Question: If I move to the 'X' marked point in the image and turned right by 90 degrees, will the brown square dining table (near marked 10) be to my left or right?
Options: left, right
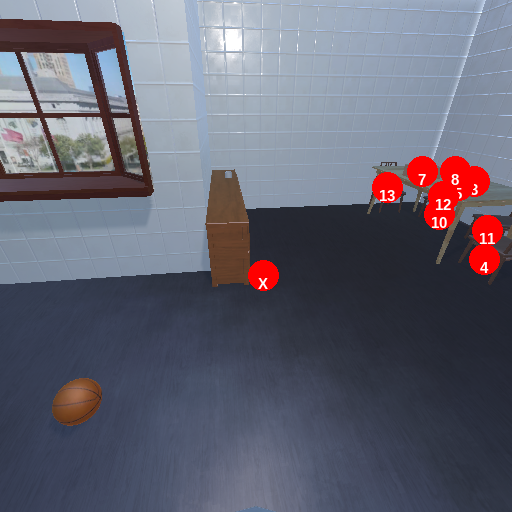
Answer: left